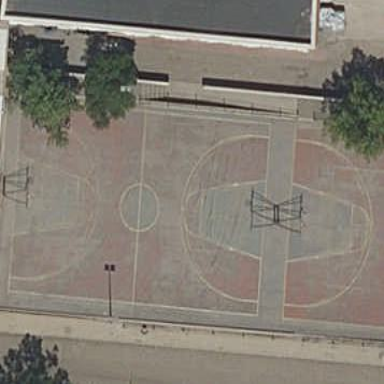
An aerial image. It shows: Basketball court in the leisure land pitch.